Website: home-depot
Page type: payment
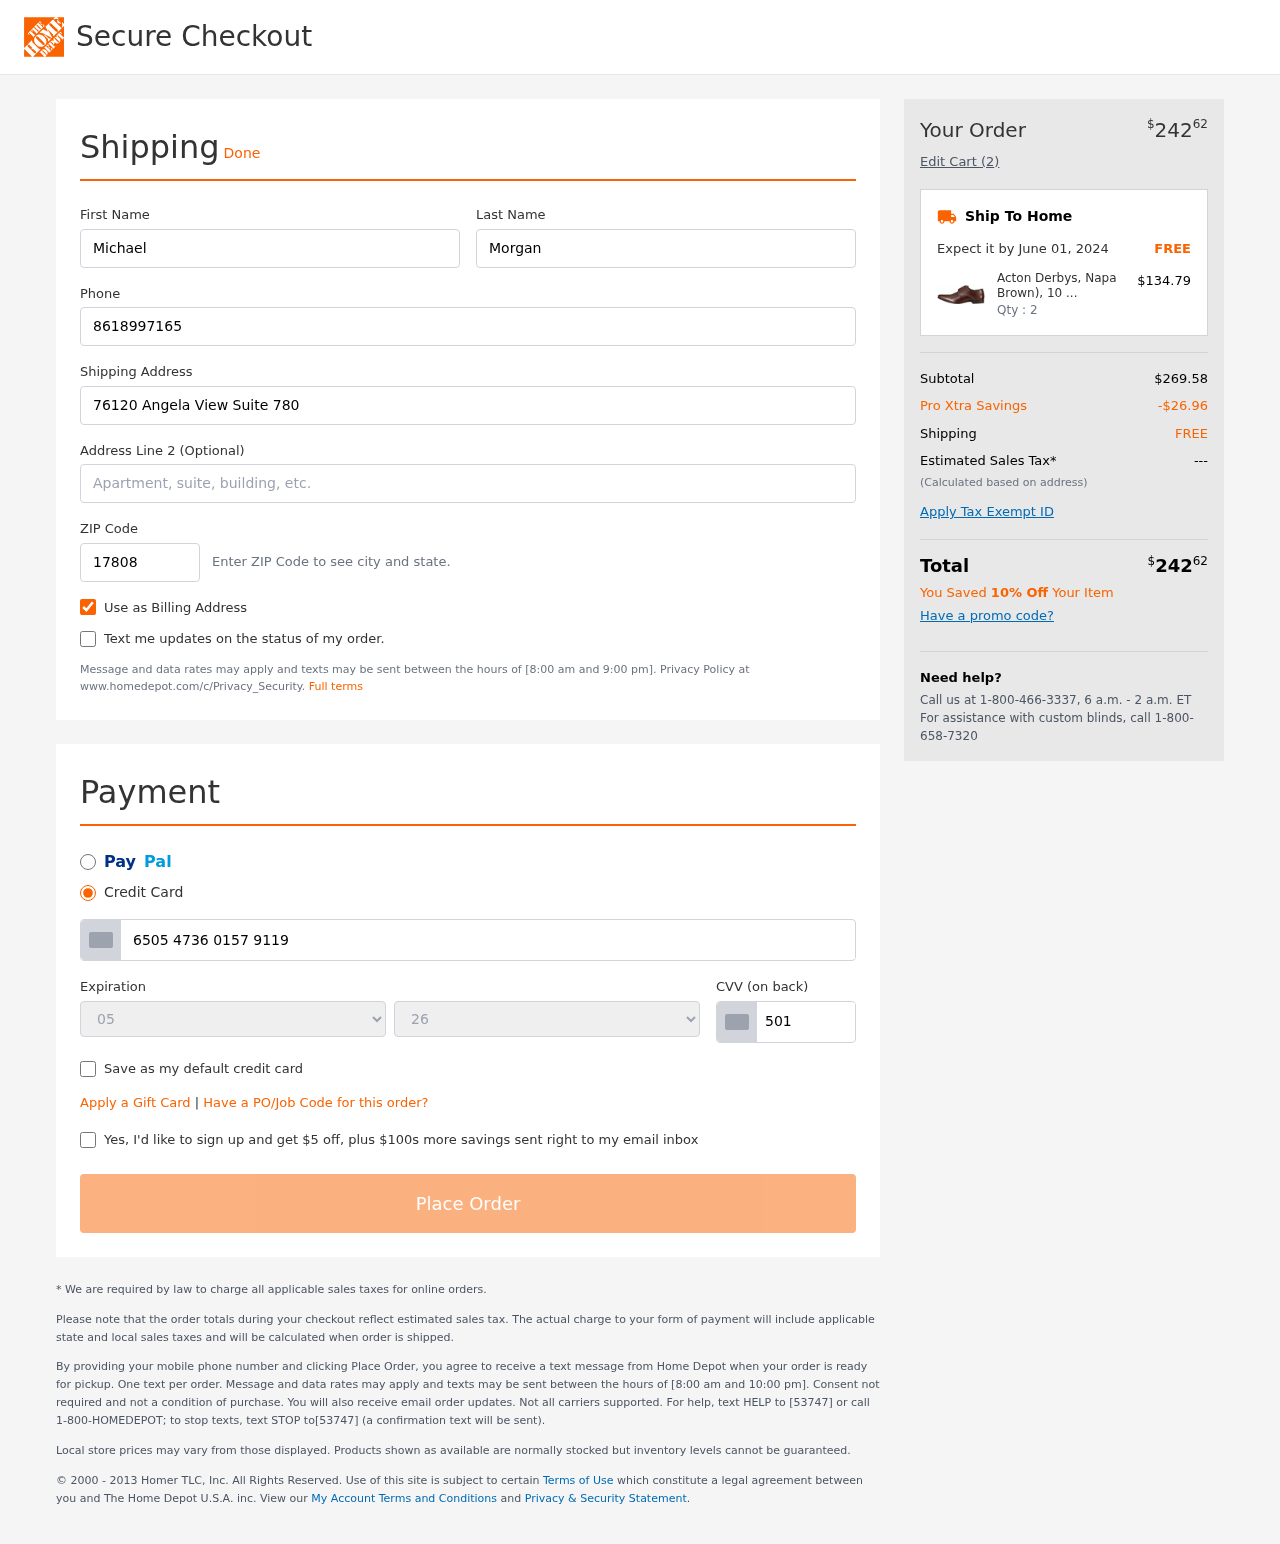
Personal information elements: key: PII_CARD_CVV
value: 501
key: PII_CARD_EXPIRY_MONTH
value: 05
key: PII_CARD_EXPIRY_YEAR
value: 26
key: PII_CARD_NUMBER
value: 6505 4736 0157 9119
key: PII_FIRSTNAME
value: Michael
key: PII_LASTNAME
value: Morgan
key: PII_PHONE
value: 8618997165
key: PII_POSTCODE
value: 17808
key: PII_STREET
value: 76120 Angela View Suite 780
Product elements: key: PRODUCT1_NAME
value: Acton Derbys, Napa Brown), 10 UK
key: PRODUCT1_PRICE
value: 134.79
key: PRODUCT1_QUANTITY
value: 2
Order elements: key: ORDER_TOTAL
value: $24262
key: ORDER_NUM_ITEMS
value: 2
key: ORDER_DELIVERY_DATE
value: June 01, 2024
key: ORDER_SUBTOTAL
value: $269.58
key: ORDER_DISCOUNT
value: -$26.96
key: ORDER_SHIPPING_COST
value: FREE